Interaction volume radius: 5 \u00c5
Interaction volume height: 30 \u00c5
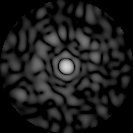
Disorder parameter: 0.8258